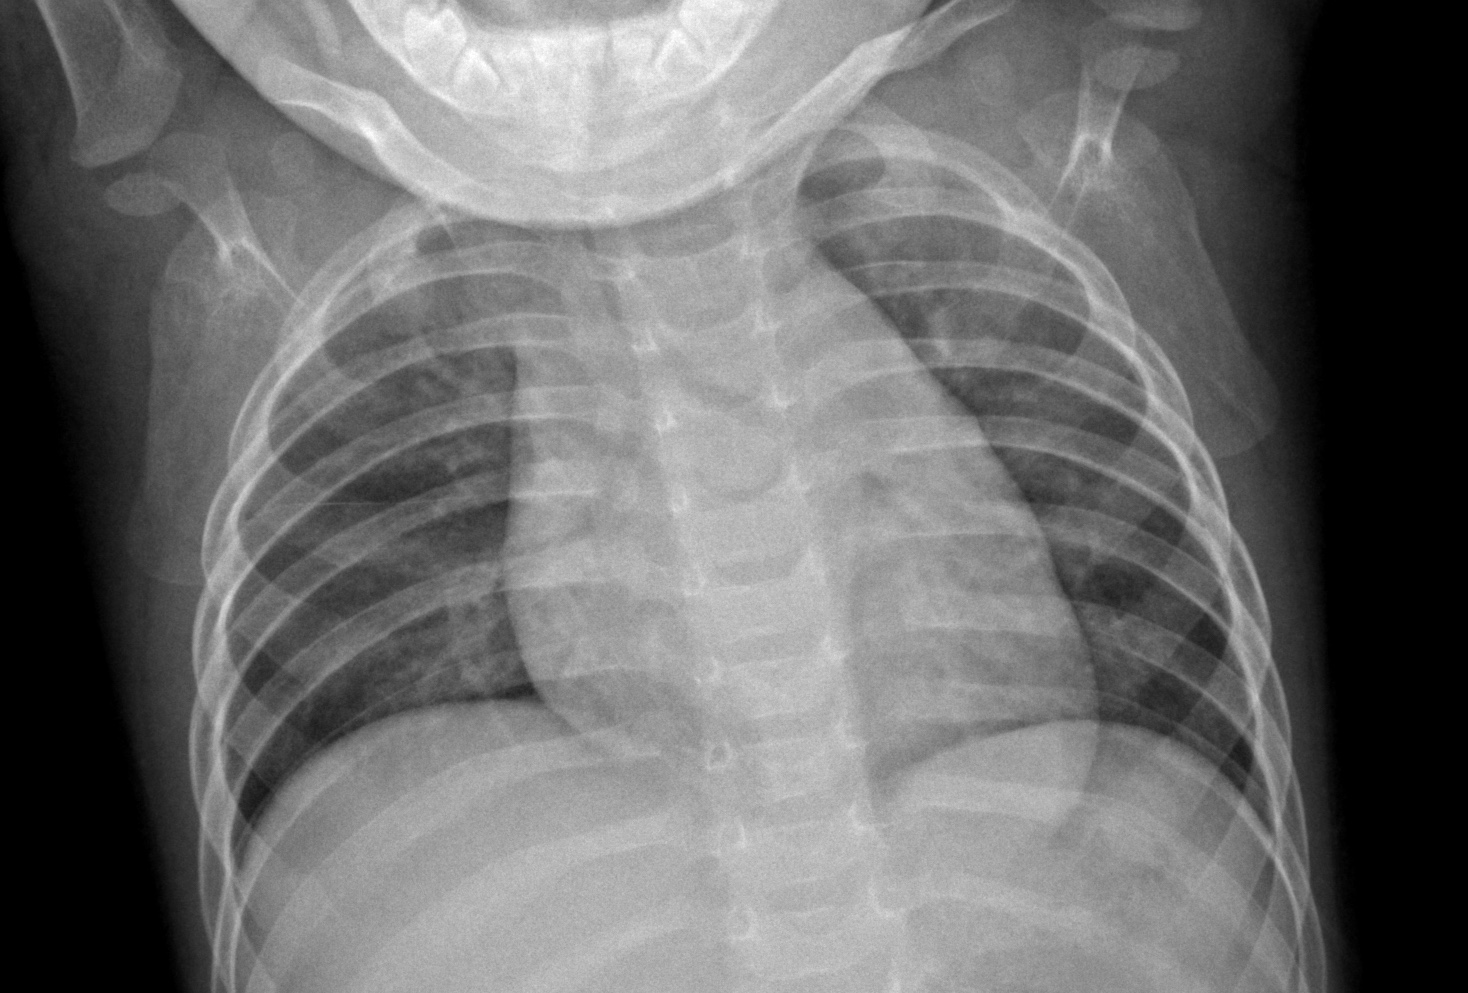
Diagnosis: NORMAL